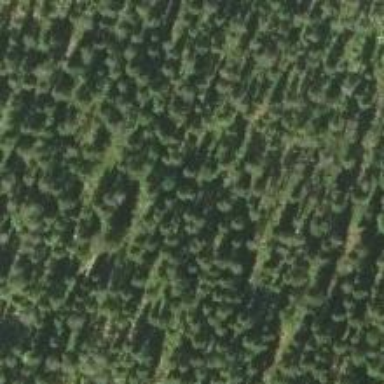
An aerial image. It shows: Needle-leaved woodland.